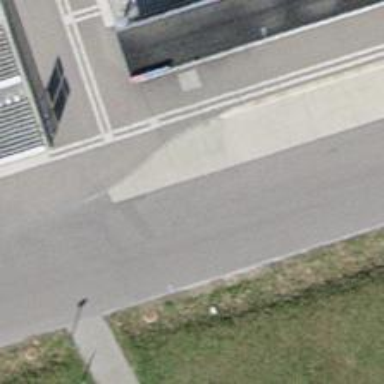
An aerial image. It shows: Public transport stop position.